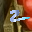
Label: 2